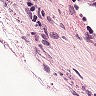
Metastatic tissue present: yes